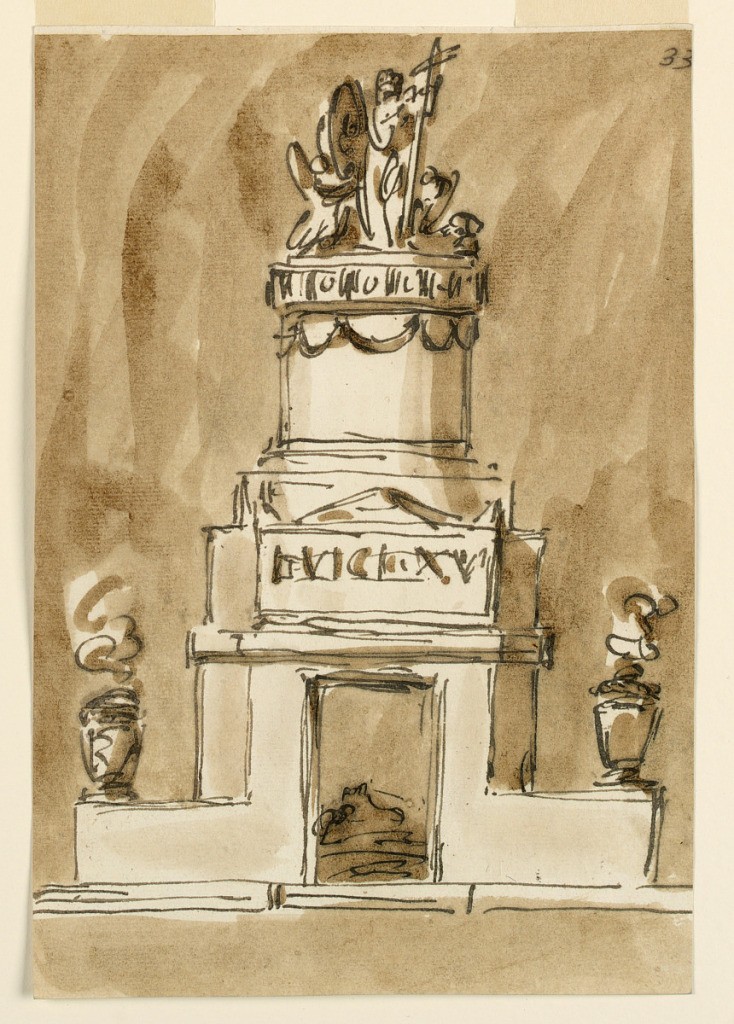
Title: Funeral Decorations for King Louis XVI of France
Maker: Giuseppe Barberi, Italian, 1746–1809
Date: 1793
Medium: Pen and brown ink, brush and brown wash on lined off-white laid paper
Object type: Drawing
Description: A variation of 1938-88-1325, with proportions laying stress upon the height. On top is a variation of 1938-88-1323. Inside similar to 1938-88-1327.